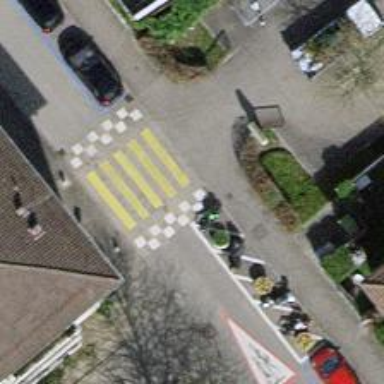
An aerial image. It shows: Uncontrolled zebra crossing with notable zebra markings.